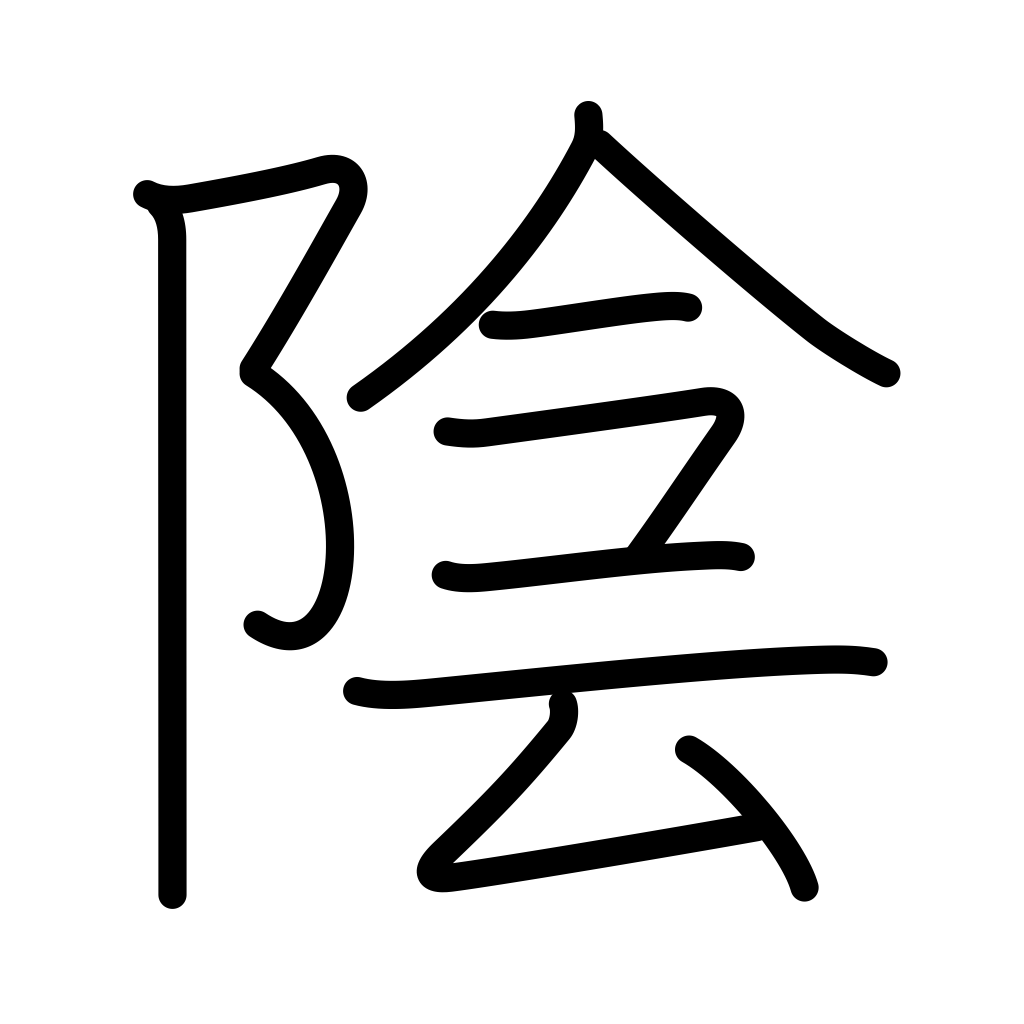
Meaning: shade, yin, negative, sex organs, secret, shadow